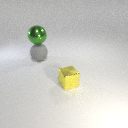
large gray rubber sphere behind small yellow metal cube